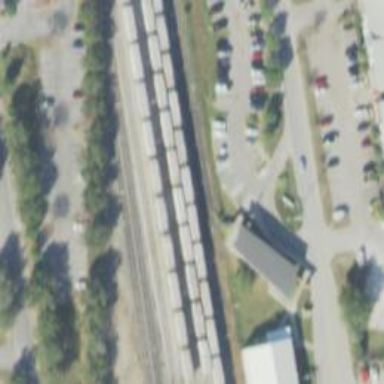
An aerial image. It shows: Rail spur service.